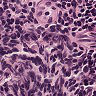
Metastatic tissue present: no